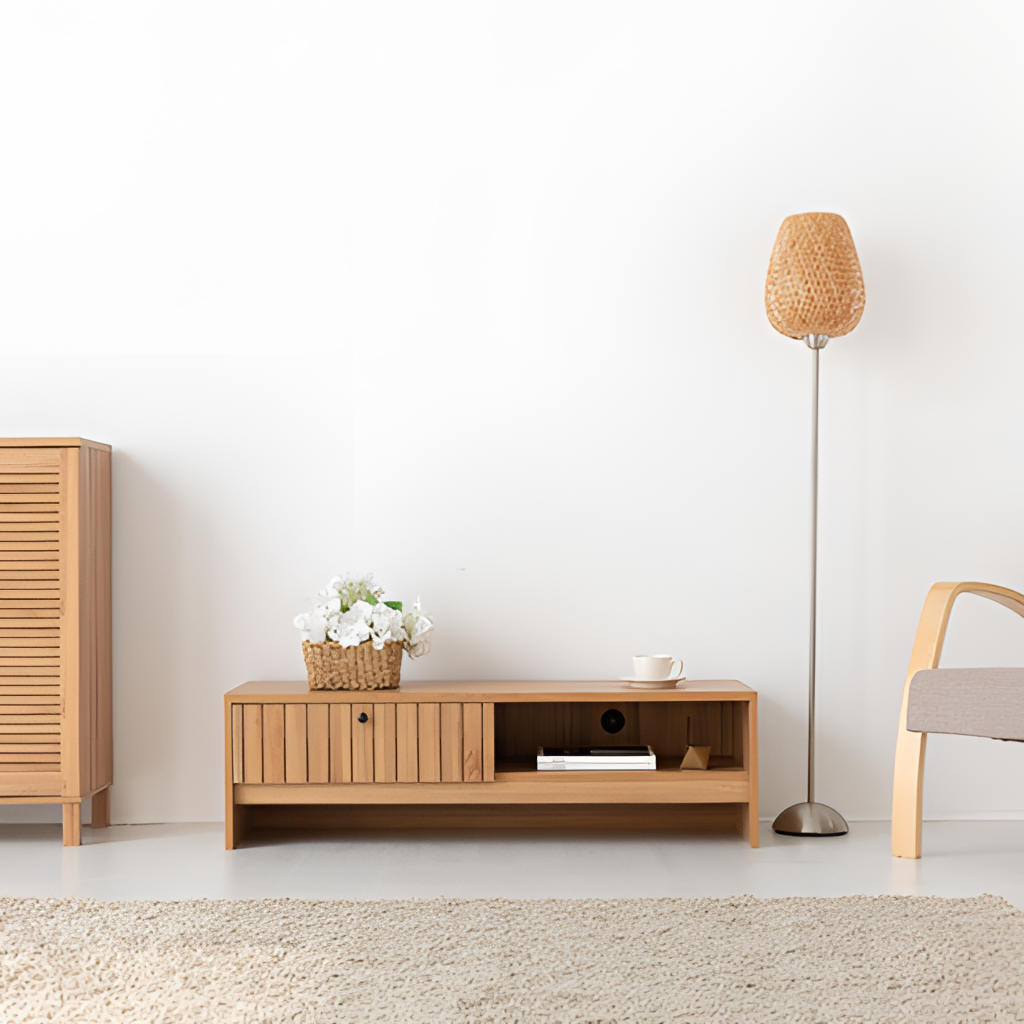
living room, wood TV stand, white paint wallpaper, with solid pattern, minimalist, carpet flooring, with solid pattern